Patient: sex F, age 73
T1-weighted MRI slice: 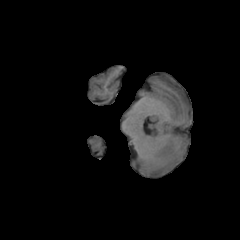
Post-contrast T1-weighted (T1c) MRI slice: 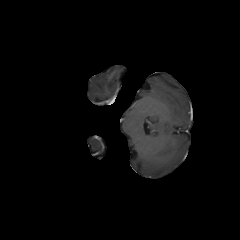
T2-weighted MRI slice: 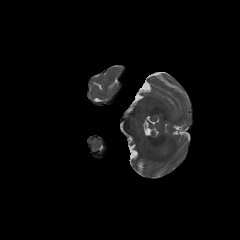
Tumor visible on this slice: no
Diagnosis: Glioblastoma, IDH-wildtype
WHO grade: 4